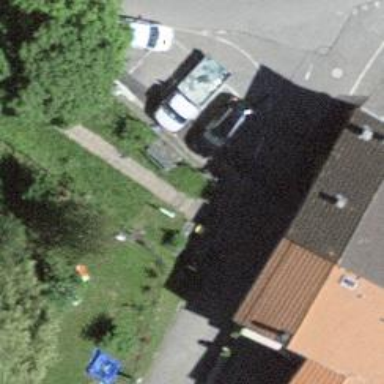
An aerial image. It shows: Post box is visible.